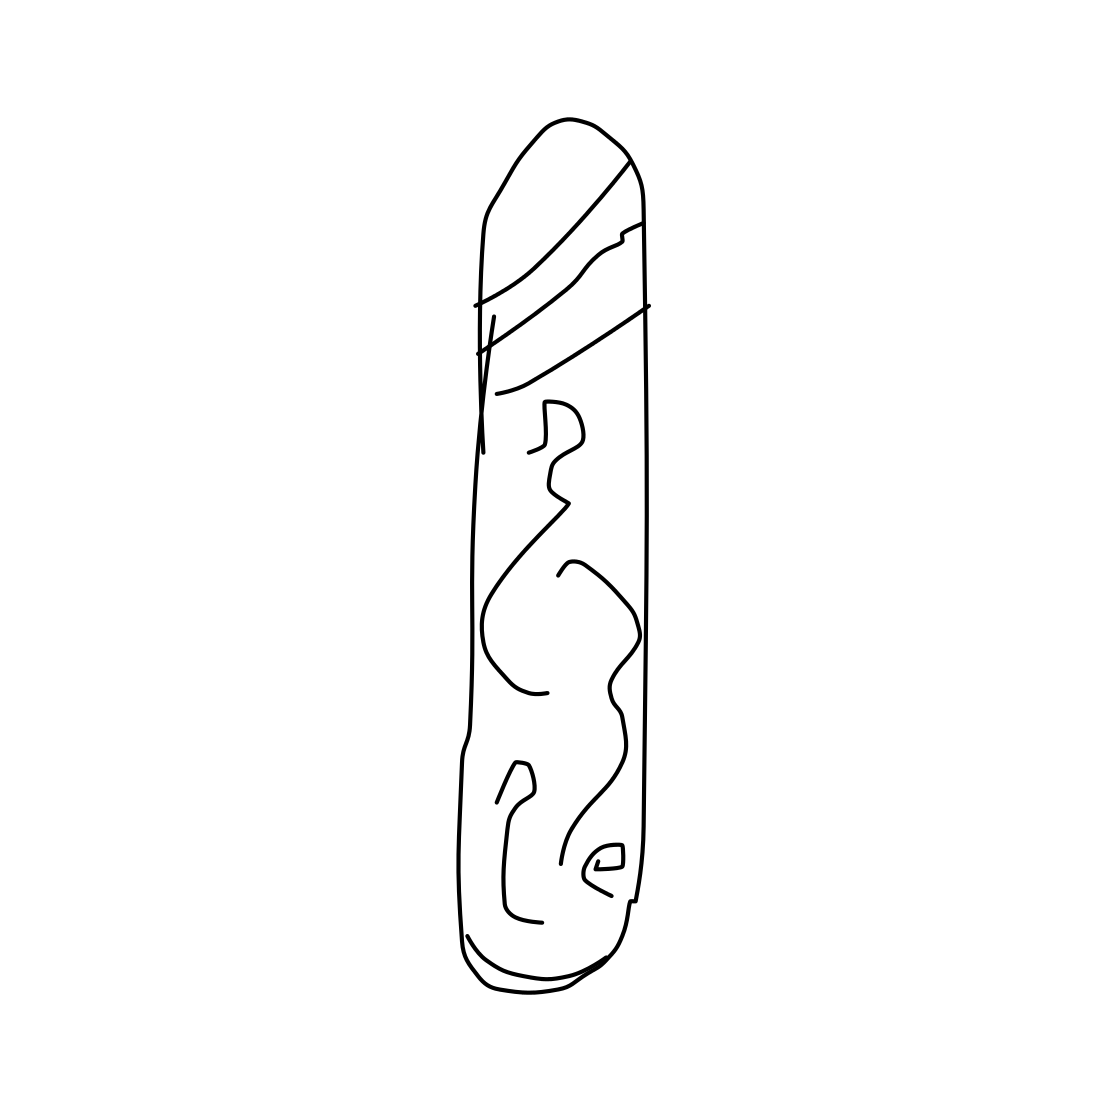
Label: snowboard